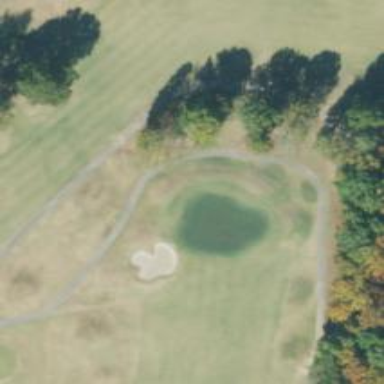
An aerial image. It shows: Pathway for golf carts.